Interaction volume radius: 10 \u00c5
Interaction volume height: 35 \u00c5
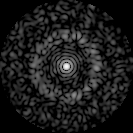
Disorder parameter: 0.846